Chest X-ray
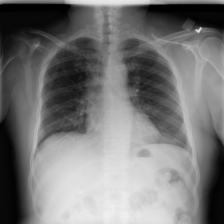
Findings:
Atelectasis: negative
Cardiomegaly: negative
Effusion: negative
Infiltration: negative
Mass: negative
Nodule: negative
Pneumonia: negative
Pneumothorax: negative
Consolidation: negative
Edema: negative
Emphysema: negative
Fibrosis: negative
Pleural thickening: negative
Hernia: negative